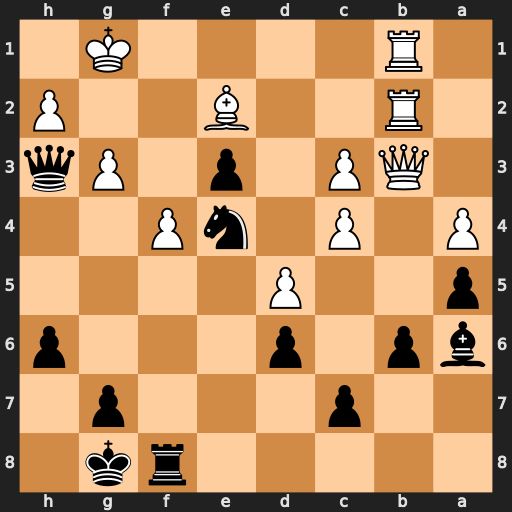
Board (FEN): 5rk1/2p3p1/bp1p3p/p2P4/P1P1nP2/1QP1p1Pq/1R2B2P/1R4K1
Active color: b
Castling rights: -
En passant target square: -
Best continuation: Nxg3 Bf1 Nxf1